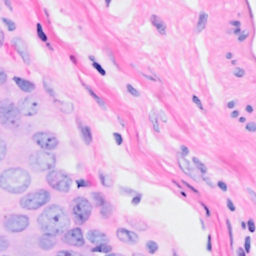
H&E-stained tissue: Breast